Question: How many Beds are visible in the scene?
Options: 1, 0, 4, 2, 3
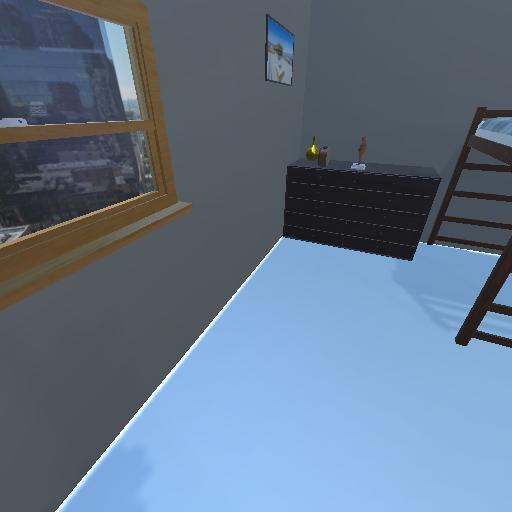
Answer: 1